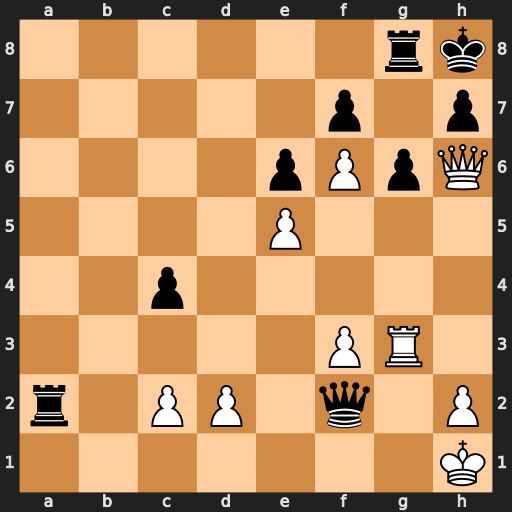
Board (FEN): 6rk/5p1p/4pPpQ/4P3/2p5/5PR1/r1PP1q1P/7K
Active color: w
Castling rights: -
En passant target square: -
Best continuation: Qxh7+ Kxh7 Rh3+ Qh4 Rxh4#